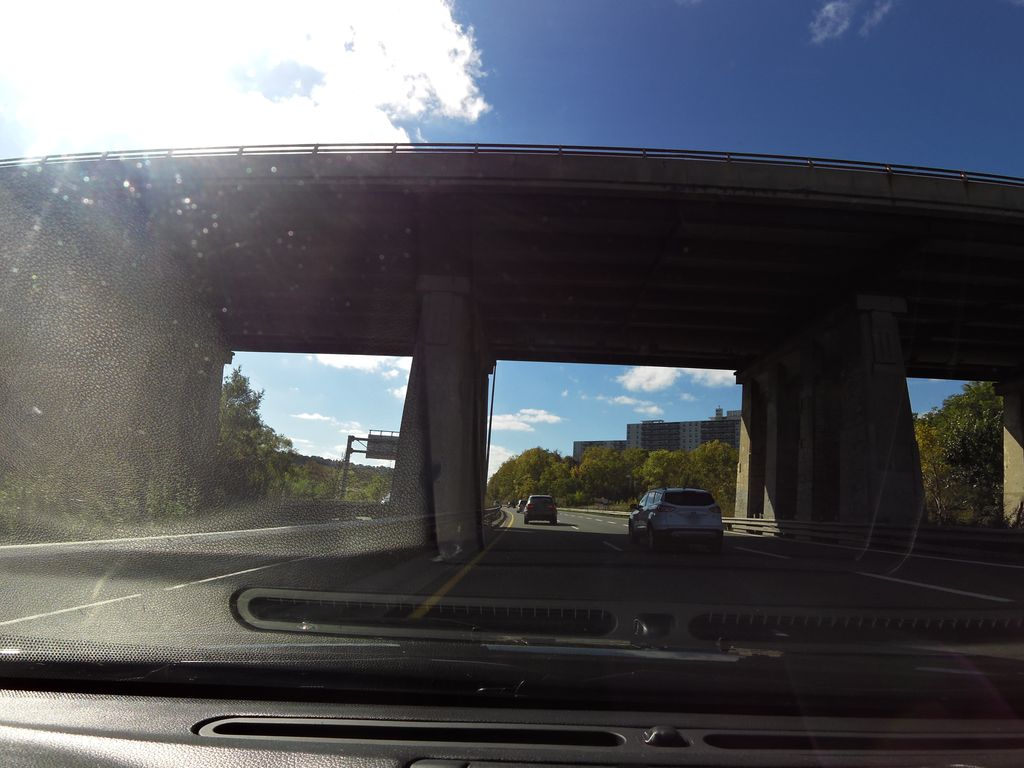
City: hamilton